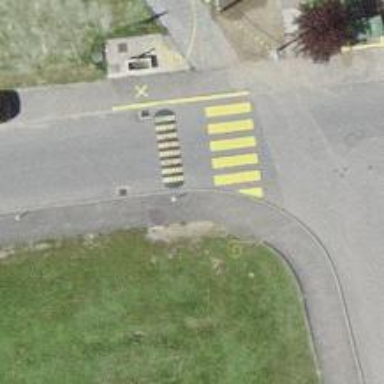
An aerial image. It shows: Bump for traffic calming.